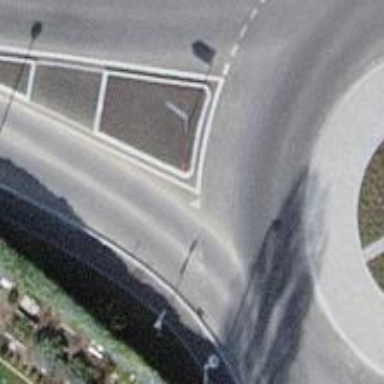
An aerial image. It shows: Road with "give way" sign.